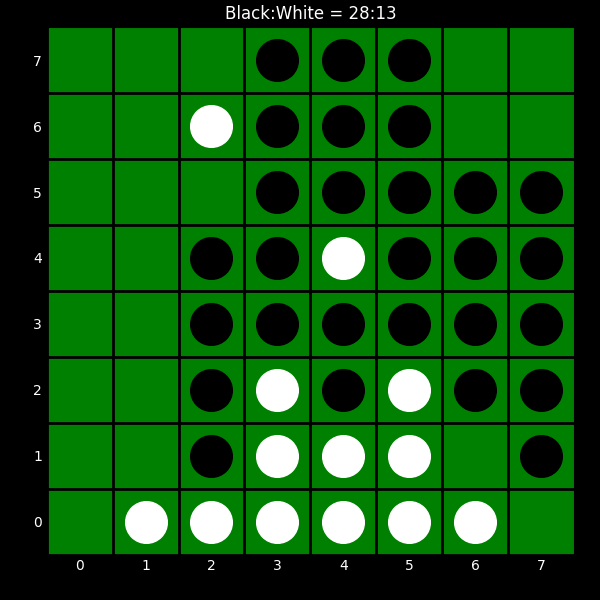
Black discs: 28
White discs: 13